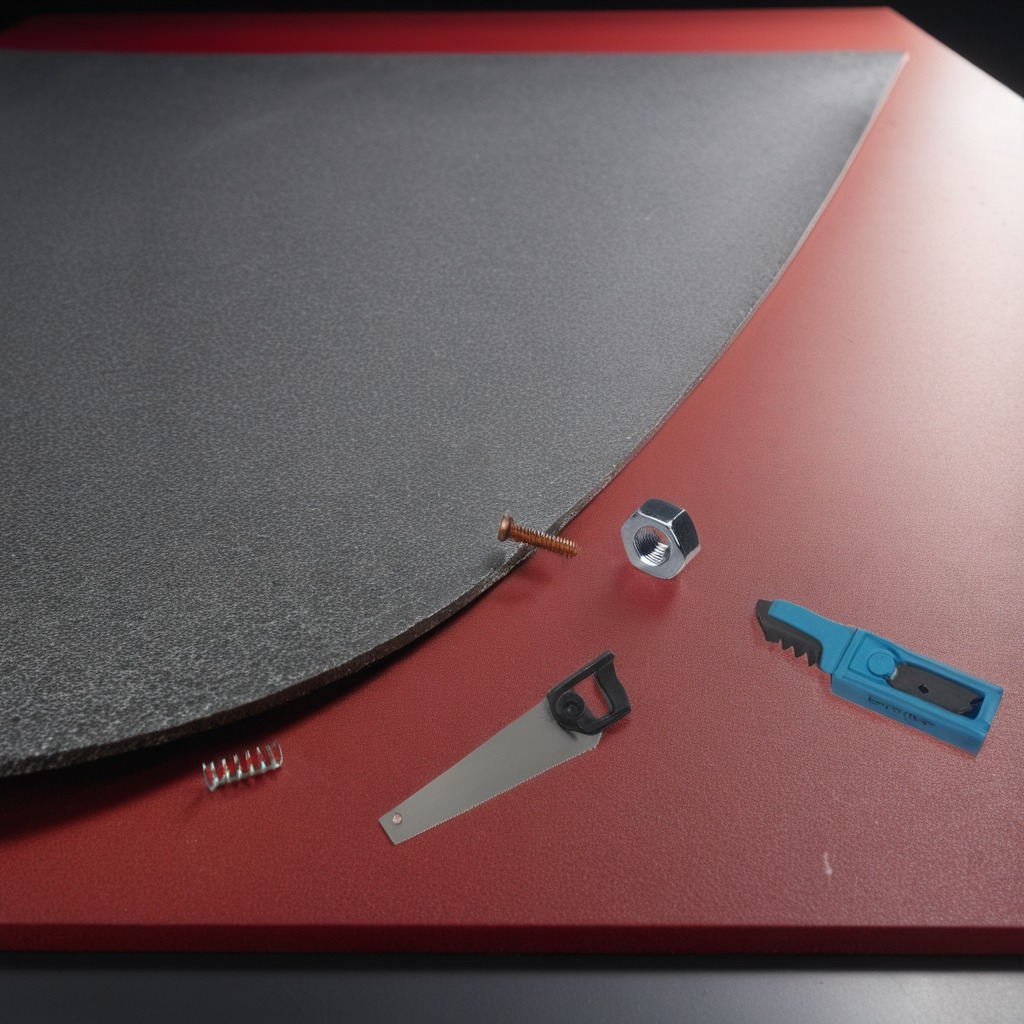
A utility knife, a metal machine screw, a coiled metal spring, a handheld metal saw, and a metal nut are lying on a clean granite tabletop covered with a red rubber mat inside a workshop under bright overhead lighting crisp shadows high clarity worn but beneath the mat.